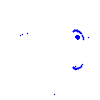
Particle: kaon